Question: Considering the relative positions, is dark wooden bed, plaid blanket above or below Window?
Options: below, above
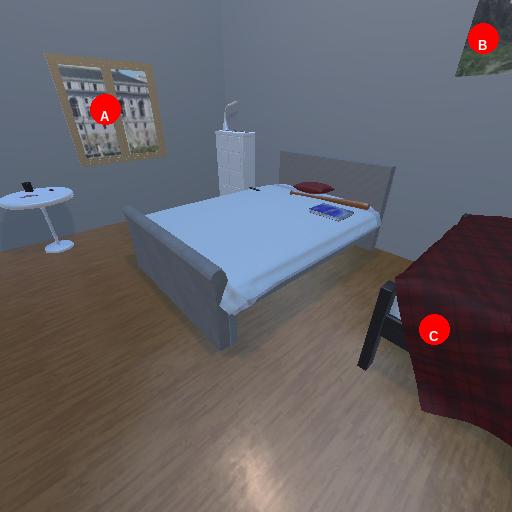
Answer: below